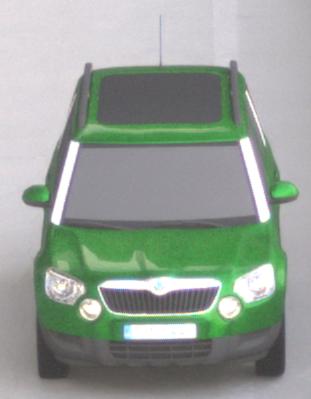
Make: Skoda
Model: Yeti 1.2 TSI
Detailed model: Yeti
Model produced from: 2009/11
Model produced until: 2011/10
Doors: 5
Color: green
Road condition: dry road
Daytime: sunrise or sunset
Contrast: medium contrast